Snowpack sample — Rabbit Ears Pass, Jackson County, Colorado, USA (12/17/25, 1:08 PM MST)
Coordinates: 40.387, -106.625
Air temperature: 34 °F
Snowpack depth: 46 cm
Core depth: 30 cm
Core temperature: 24.8 °F
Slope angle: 6°, slope face: 165°
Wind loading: medium
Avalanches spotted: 0
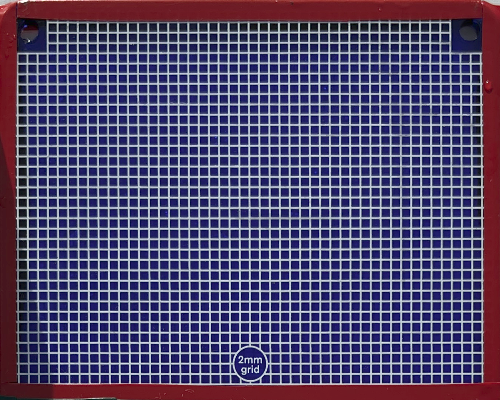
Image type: profile
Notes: No avalanches spotted nearby, although collected in a meadowy area with minimal risk on this face of the pass.